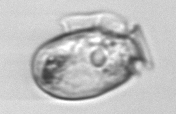
Label: Dinophysis_acuminata